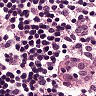
Metastatic tissue present: no